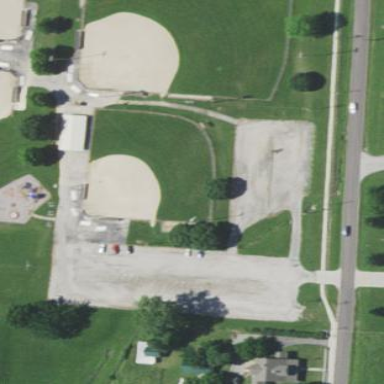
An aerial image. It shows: Baseball pitch for leisure land activities.